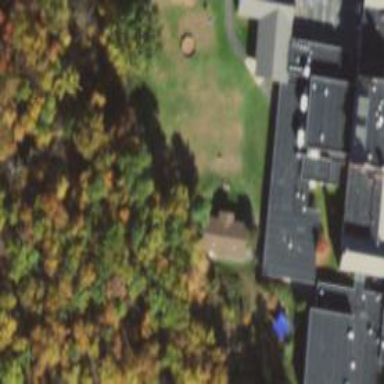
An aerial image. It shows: School building.